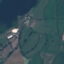
Label: Pasture